Interaction volume radius: 5 \u00c5
Interaction volume height: 20 \u00c5
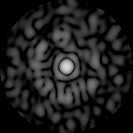
Disorder parameter: 0.8198